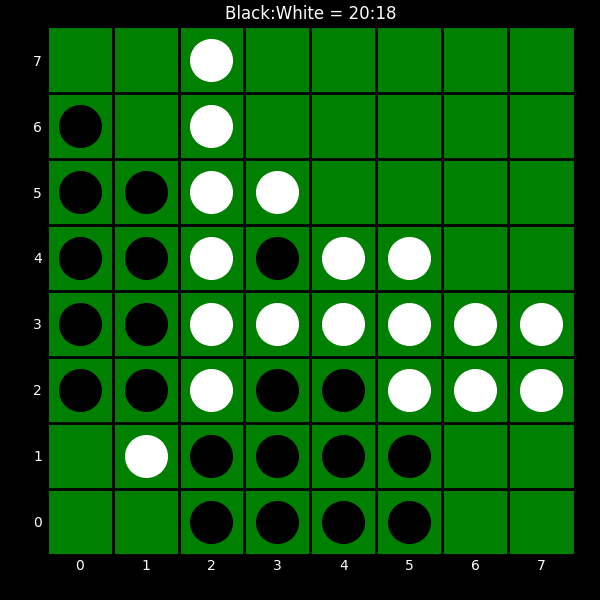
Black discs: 20
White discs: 18